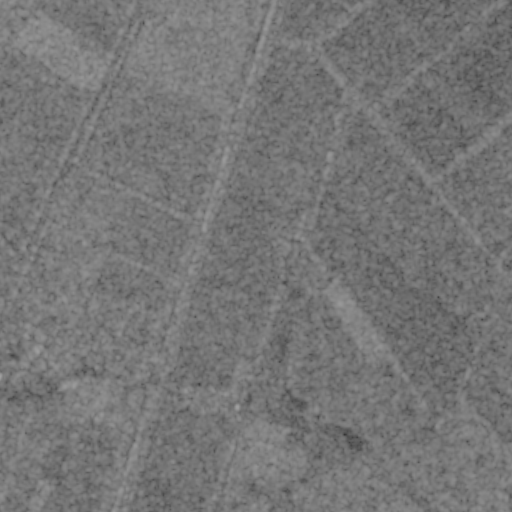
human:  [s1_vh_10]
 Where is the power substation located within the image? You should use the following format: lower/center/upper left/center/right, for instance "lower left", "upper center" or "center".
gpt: The power substation is located in the lower left of the image.
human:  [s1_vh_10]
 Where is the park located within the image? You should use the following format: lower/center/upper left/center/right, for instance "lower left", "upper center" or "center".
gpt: There is no park in the image.

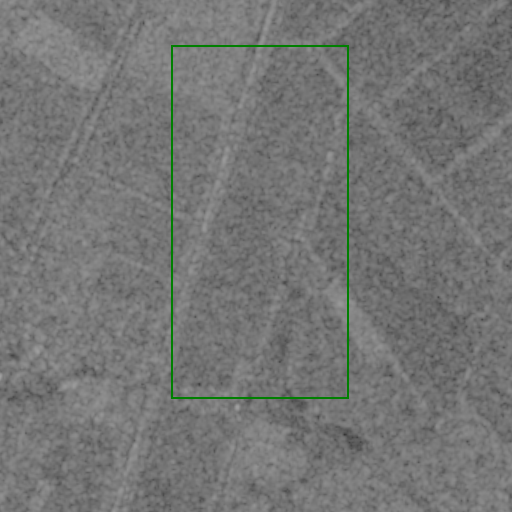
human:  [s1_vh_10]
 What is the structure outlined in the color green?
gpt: The structure outlined in green is a crop field.
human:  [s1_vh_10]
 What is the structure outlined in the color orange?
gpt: There is no orange outline.